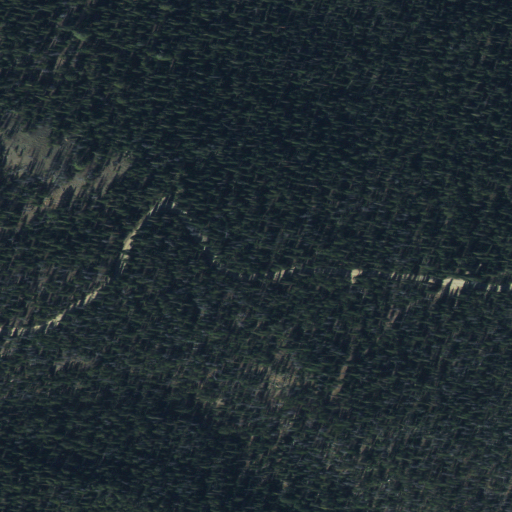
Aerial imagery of gap in Idaho named Remenclau Saddle containing only evergreen forest